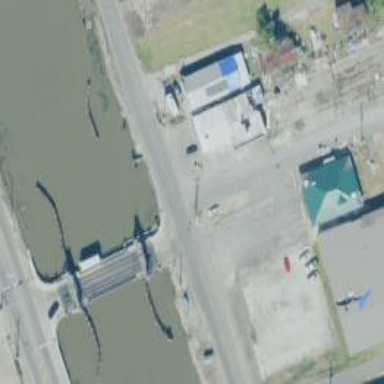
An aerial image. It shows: Secondary road crossing swing movable bridge.